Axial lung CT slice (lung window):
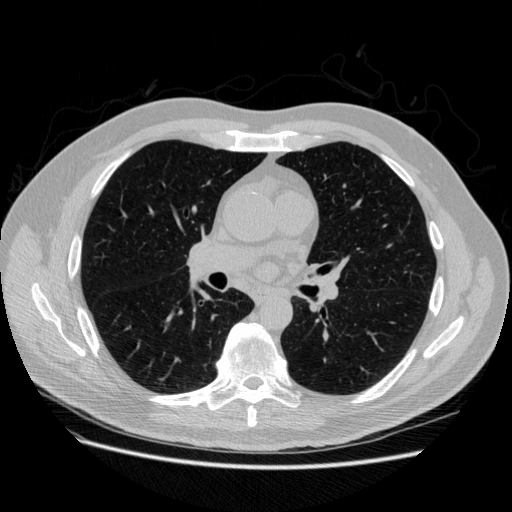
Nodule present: no